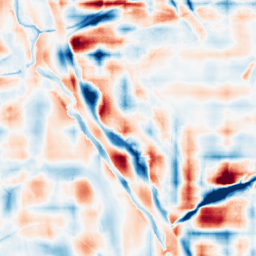
Category: wavelet
Decomposition family: wavelet_reverse_biorthogonal
Decomposition parameters: wavelet: rbio4.4
level: 5
Upsampling method: sinc_blackman
Upsampling parameters: scale: 2
kernel_size: 8
Upsampling scale: 2